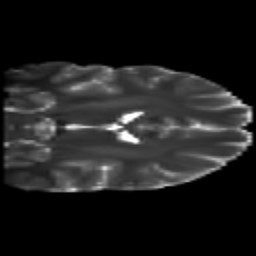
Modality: T2w
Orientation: coronal
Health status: healthy
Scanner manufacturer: siemens
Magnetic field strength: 3 T
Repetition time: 10 s
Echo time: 0.092 s